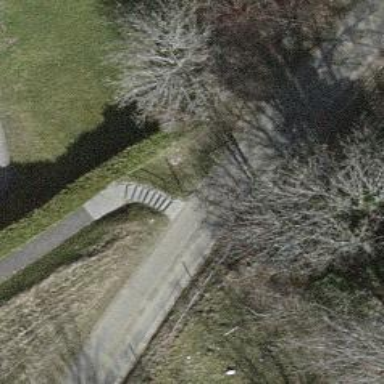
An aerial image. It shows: Road with steps.